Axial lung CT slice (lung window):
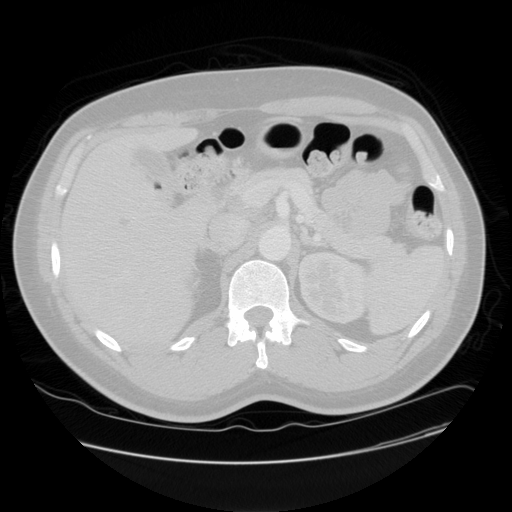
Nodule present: no